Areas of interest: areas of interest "Commercial service"
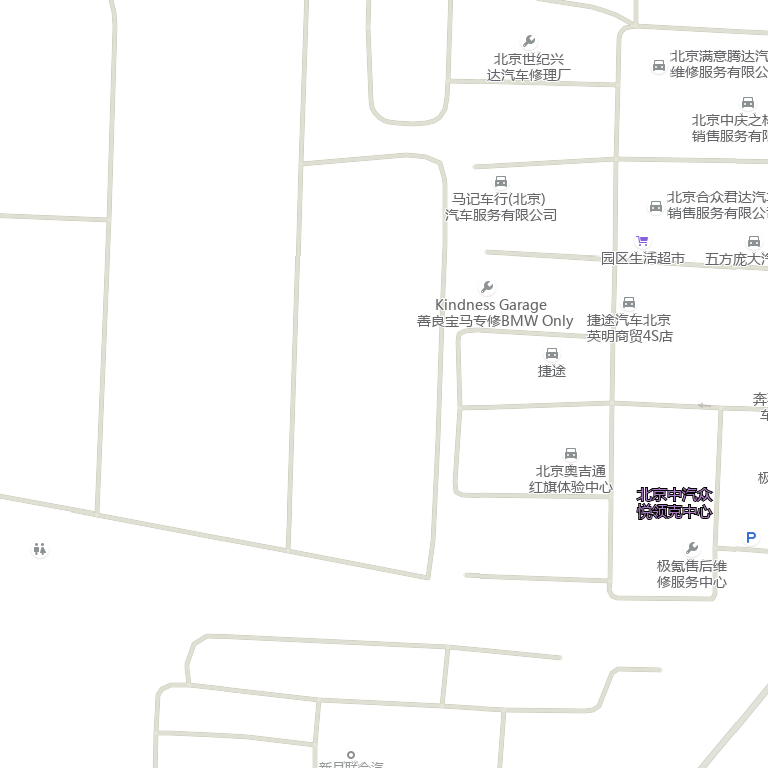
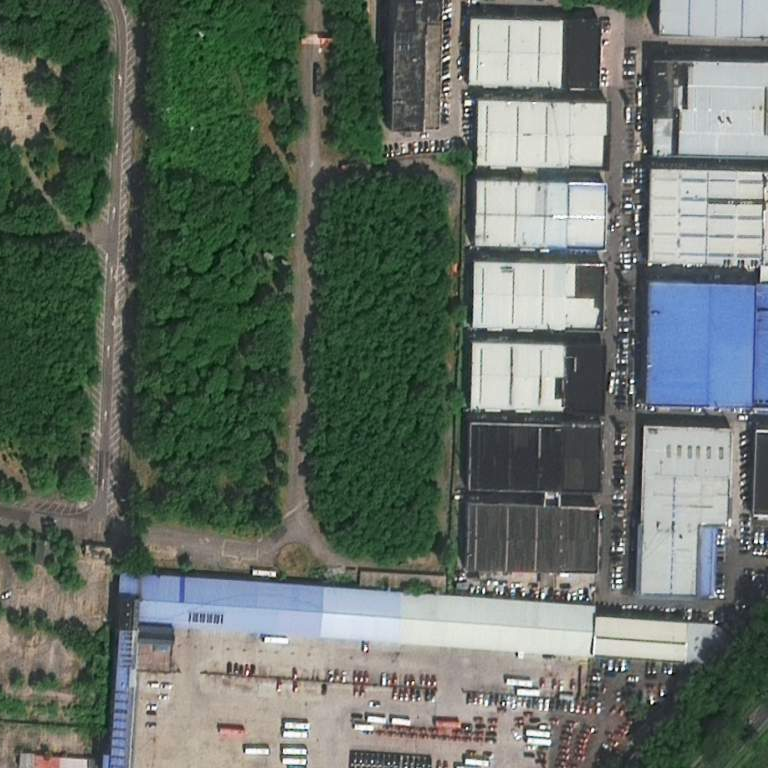